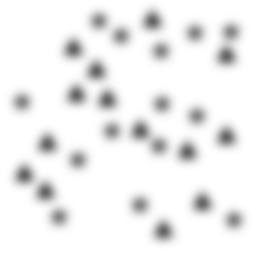
Squares: 0
Triangles: 14
Stars: 14
Total shapes: 28